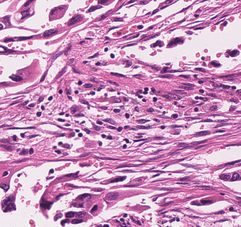
Tumor epithelial tissue: yes
Tumor-associated stroma tissue: yes
Normal tissue: no